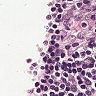
Metastatic tissue present: no